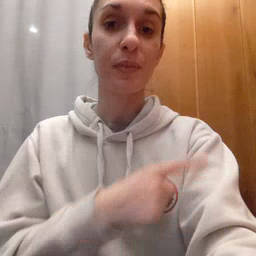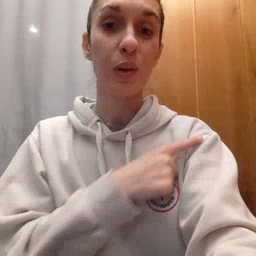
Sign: arm